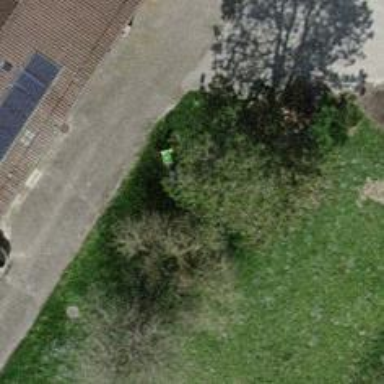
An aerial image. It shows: Evergreen needle-leaved tree.